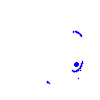
Particle: electron